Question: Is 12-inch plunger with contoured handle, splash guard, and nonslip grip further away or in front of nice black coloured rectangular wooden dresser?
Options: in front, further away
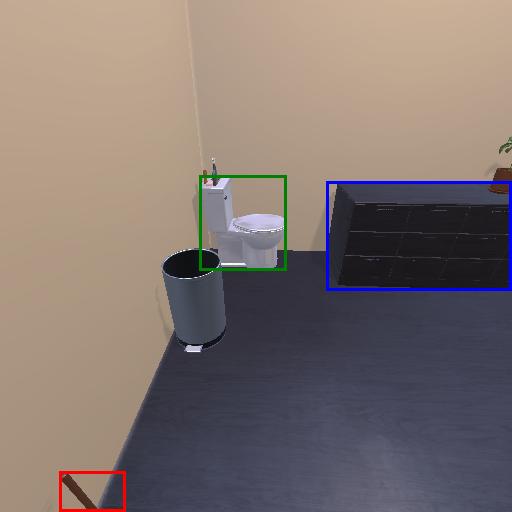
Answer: in front